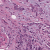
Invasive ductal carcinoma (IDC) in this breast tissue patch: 1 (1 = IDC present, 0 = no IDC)